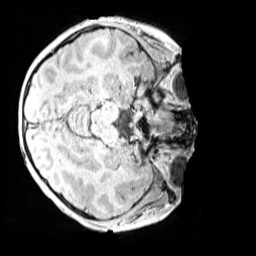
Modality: MP2RAGE
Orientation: axial
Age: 9
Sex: female
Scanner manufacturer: siemens
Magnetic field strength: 3 T
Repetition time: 4 s
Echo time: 0.00299 s